Question: I am new to DDS and IDL, and i hope that somebody can provide some advice on how to model the following in IDL.
This is based on a model from a OO perspective, and it is just intended as a quick example:

And this is my initial datamodel in IDL - is done correctly?
How do I "model" inheritance and dependencies in IDL? a lot of the examples online are very simple - too simple the ones I have found...
'''
module test{
struct carpool{
long id; //@key
string name;
sequence<car> cars;
};
struct car{
long id; //@key
string color;
};
////the following inherits from car
struct sedan{
string extra_equipment;
};
struct station_car{
integer number_of_doors;
};
};
'''
This is just a made up of inheritance, and properly not the best ;o)
Is this correct or is there a better way of modelling the same - can anyone provide a link to a good "HOWTO" for working with IDL for DDS?
Note: I am working with RTI Connext DDS
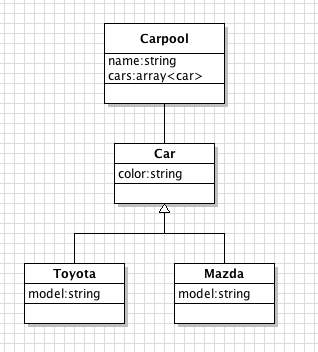
Answer: There are two aspects in your IDL that deserve some attention.
First there is the inheritance mechanism, which was traditionally not supported by DDS, but is now by virtue of the <URL> specification. The snippet below shows how to use that. However, whether or not you actually need that inheritance mechanism depends on how you are going to use the data. Do you ever intend to subscribe to the base-class 'car', or will you only subscribe to the derived classes? In the first case, you will need the true inheritance. In the second case, you can model inheritance by means of embedding the car base-structure into all derived cars.
Then there is also the matter of your one-to-many relationship between the 'carpool' and 'car' classes. Using a sequence is typically not the best approach. Suppose that you add single car to your 'carpool', then as a result the whole 'carpool' structure, with all its cars, will need to be republished. This might be what you want, but typically, it is better to use a "foreign key" on the 'car' class to refer to the 'carpool' it belongs to. This is much like the way regular database designs work as well. With this approach, the application is responsible for re-constructing the full carpool with the cars by relating them via the 'carpoolId' attribute. Updates to the 'carpool' then happen via the 'car' structures. This does require the 'car' to be aware of the 'carpool' it belongs to though.
Possible example snippet:
'''
module test {
struct carpool {
long id; //@key
string name;
};
struct car {
long id; //@key
long carpoolId; // refers to carpool this car belongs to
string color;
};
struct sedan : car {
string extra_equipment;
};
struct station_car : car {
integer number_of_doors;
};
};
'''